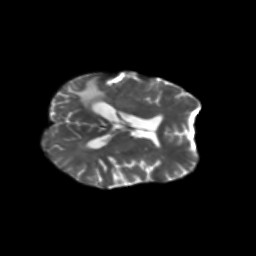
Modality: T2w
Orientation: axial
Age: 58
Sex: female
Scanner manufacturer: siemens
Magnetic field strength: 3 T
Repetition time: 5.47 s
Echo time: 0.0854 s